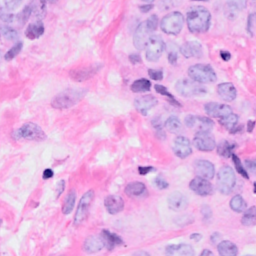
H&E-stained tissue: Breast